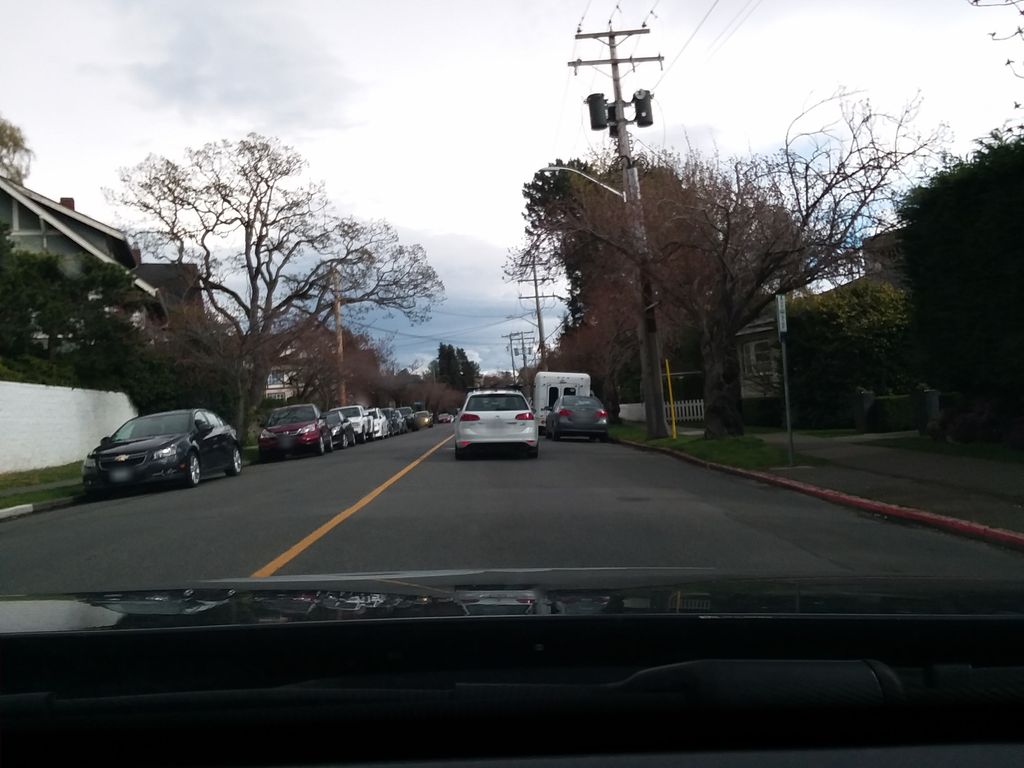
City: victoria